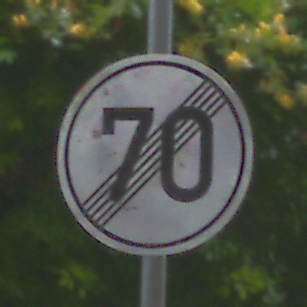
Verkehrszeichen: EndeGeschwindigkeit70
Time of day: MorningAfternoon
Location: Outdoor (Urban)
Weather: Overcast
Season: NotSpecified
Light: Natural